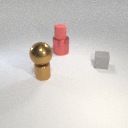
large red metal cylinder below small red rubber cylinder